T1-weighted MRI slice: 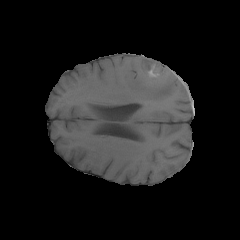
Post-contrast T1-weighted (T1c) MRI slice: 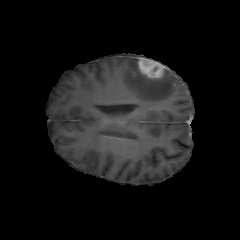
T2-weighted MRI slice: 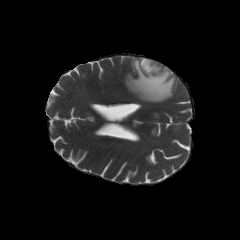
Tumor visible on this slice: yes